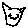
Label: cat